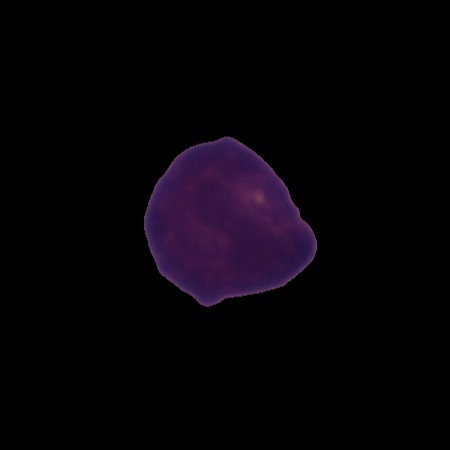
Label: healthy